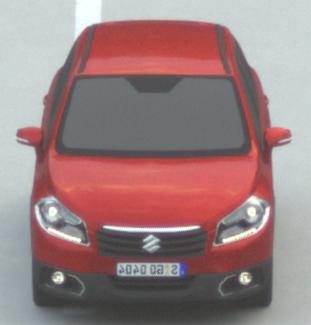
Make: Suzuki
Model: SX4 S-Cross 1.6
Detailed model: SX4 (II) S-Cross
Model produced from: 2013/10
Model produced until: 2015/08
Doors: 5
Color: red
Road condition: dry road
Daytime: sunrise or sunset
Contrast: low contrast